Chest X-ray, PA view. Patient: 41 years old, sex M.
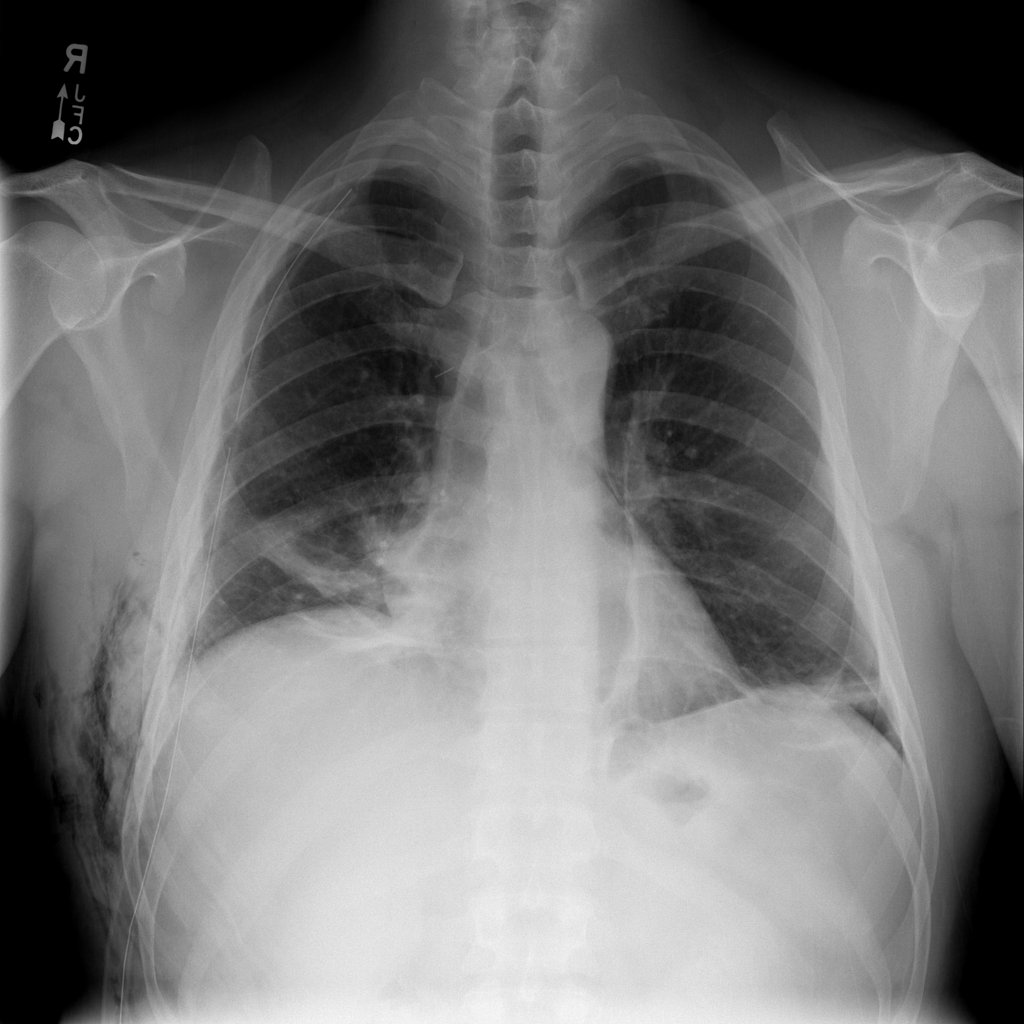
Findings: Atelectasis, Emphysema, Pneumothorax